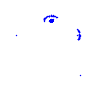
Particle: pion